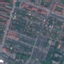
Label: Residential